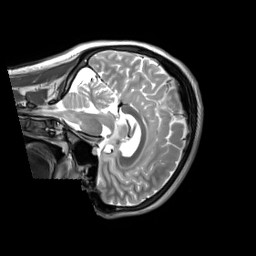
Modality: T2w
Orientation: sagittal
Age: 20
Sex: male
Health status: ill
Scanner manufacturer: siemens
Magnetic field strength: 3 T
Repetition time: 2.8 s
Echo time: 0.326 s